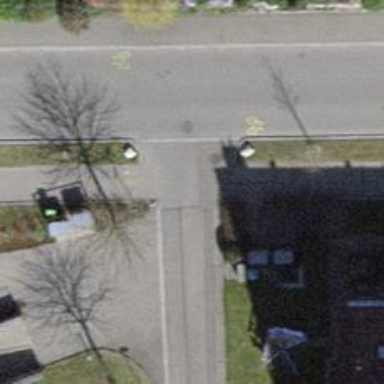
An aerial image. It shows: Unmarked crossing on the road.